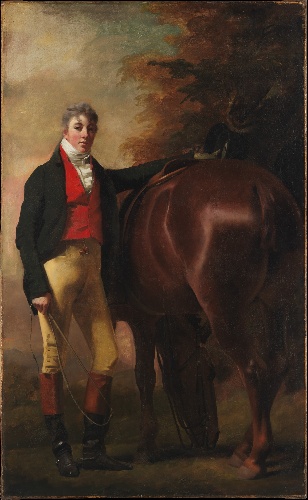
Title: George Harley Drummond (1783–1855)
Artist: Sir Henry Raeburn
Artist bio: British, Stockbridge, Scotland 1756–1823 Edinburgh, Scotland
Date: ca. 1808–9
Object type: Painting
Classification: Paintings
Medium: Oil on canvas
Dimensions: 94 1/4 x 58 in. (239.4 x 147.3 cm)
Department: European Paintings
Credit line: Gift of Mrs. Guy Fairfax Cary, in memory of her mother, Mrs. Burke Roche, 1949
Accession year: 1949
Repository: Metropolitan Museum of Art, New York, NY
Tags: Men|Portraits|Horses